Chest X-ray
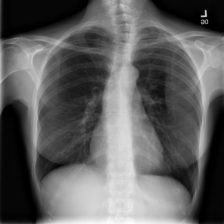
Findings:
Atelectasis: negative
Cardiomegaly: negative
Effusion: negative
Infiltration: negative
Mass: negative
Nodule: negative
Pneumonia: negative
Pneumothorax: negative
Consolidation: negative
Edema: negative
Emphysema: negative
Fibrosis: negative
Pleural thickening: negative
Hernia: negative